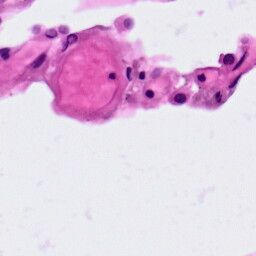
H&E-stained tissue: Lung